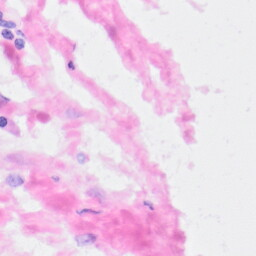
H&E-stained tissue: Kidney